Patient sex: M
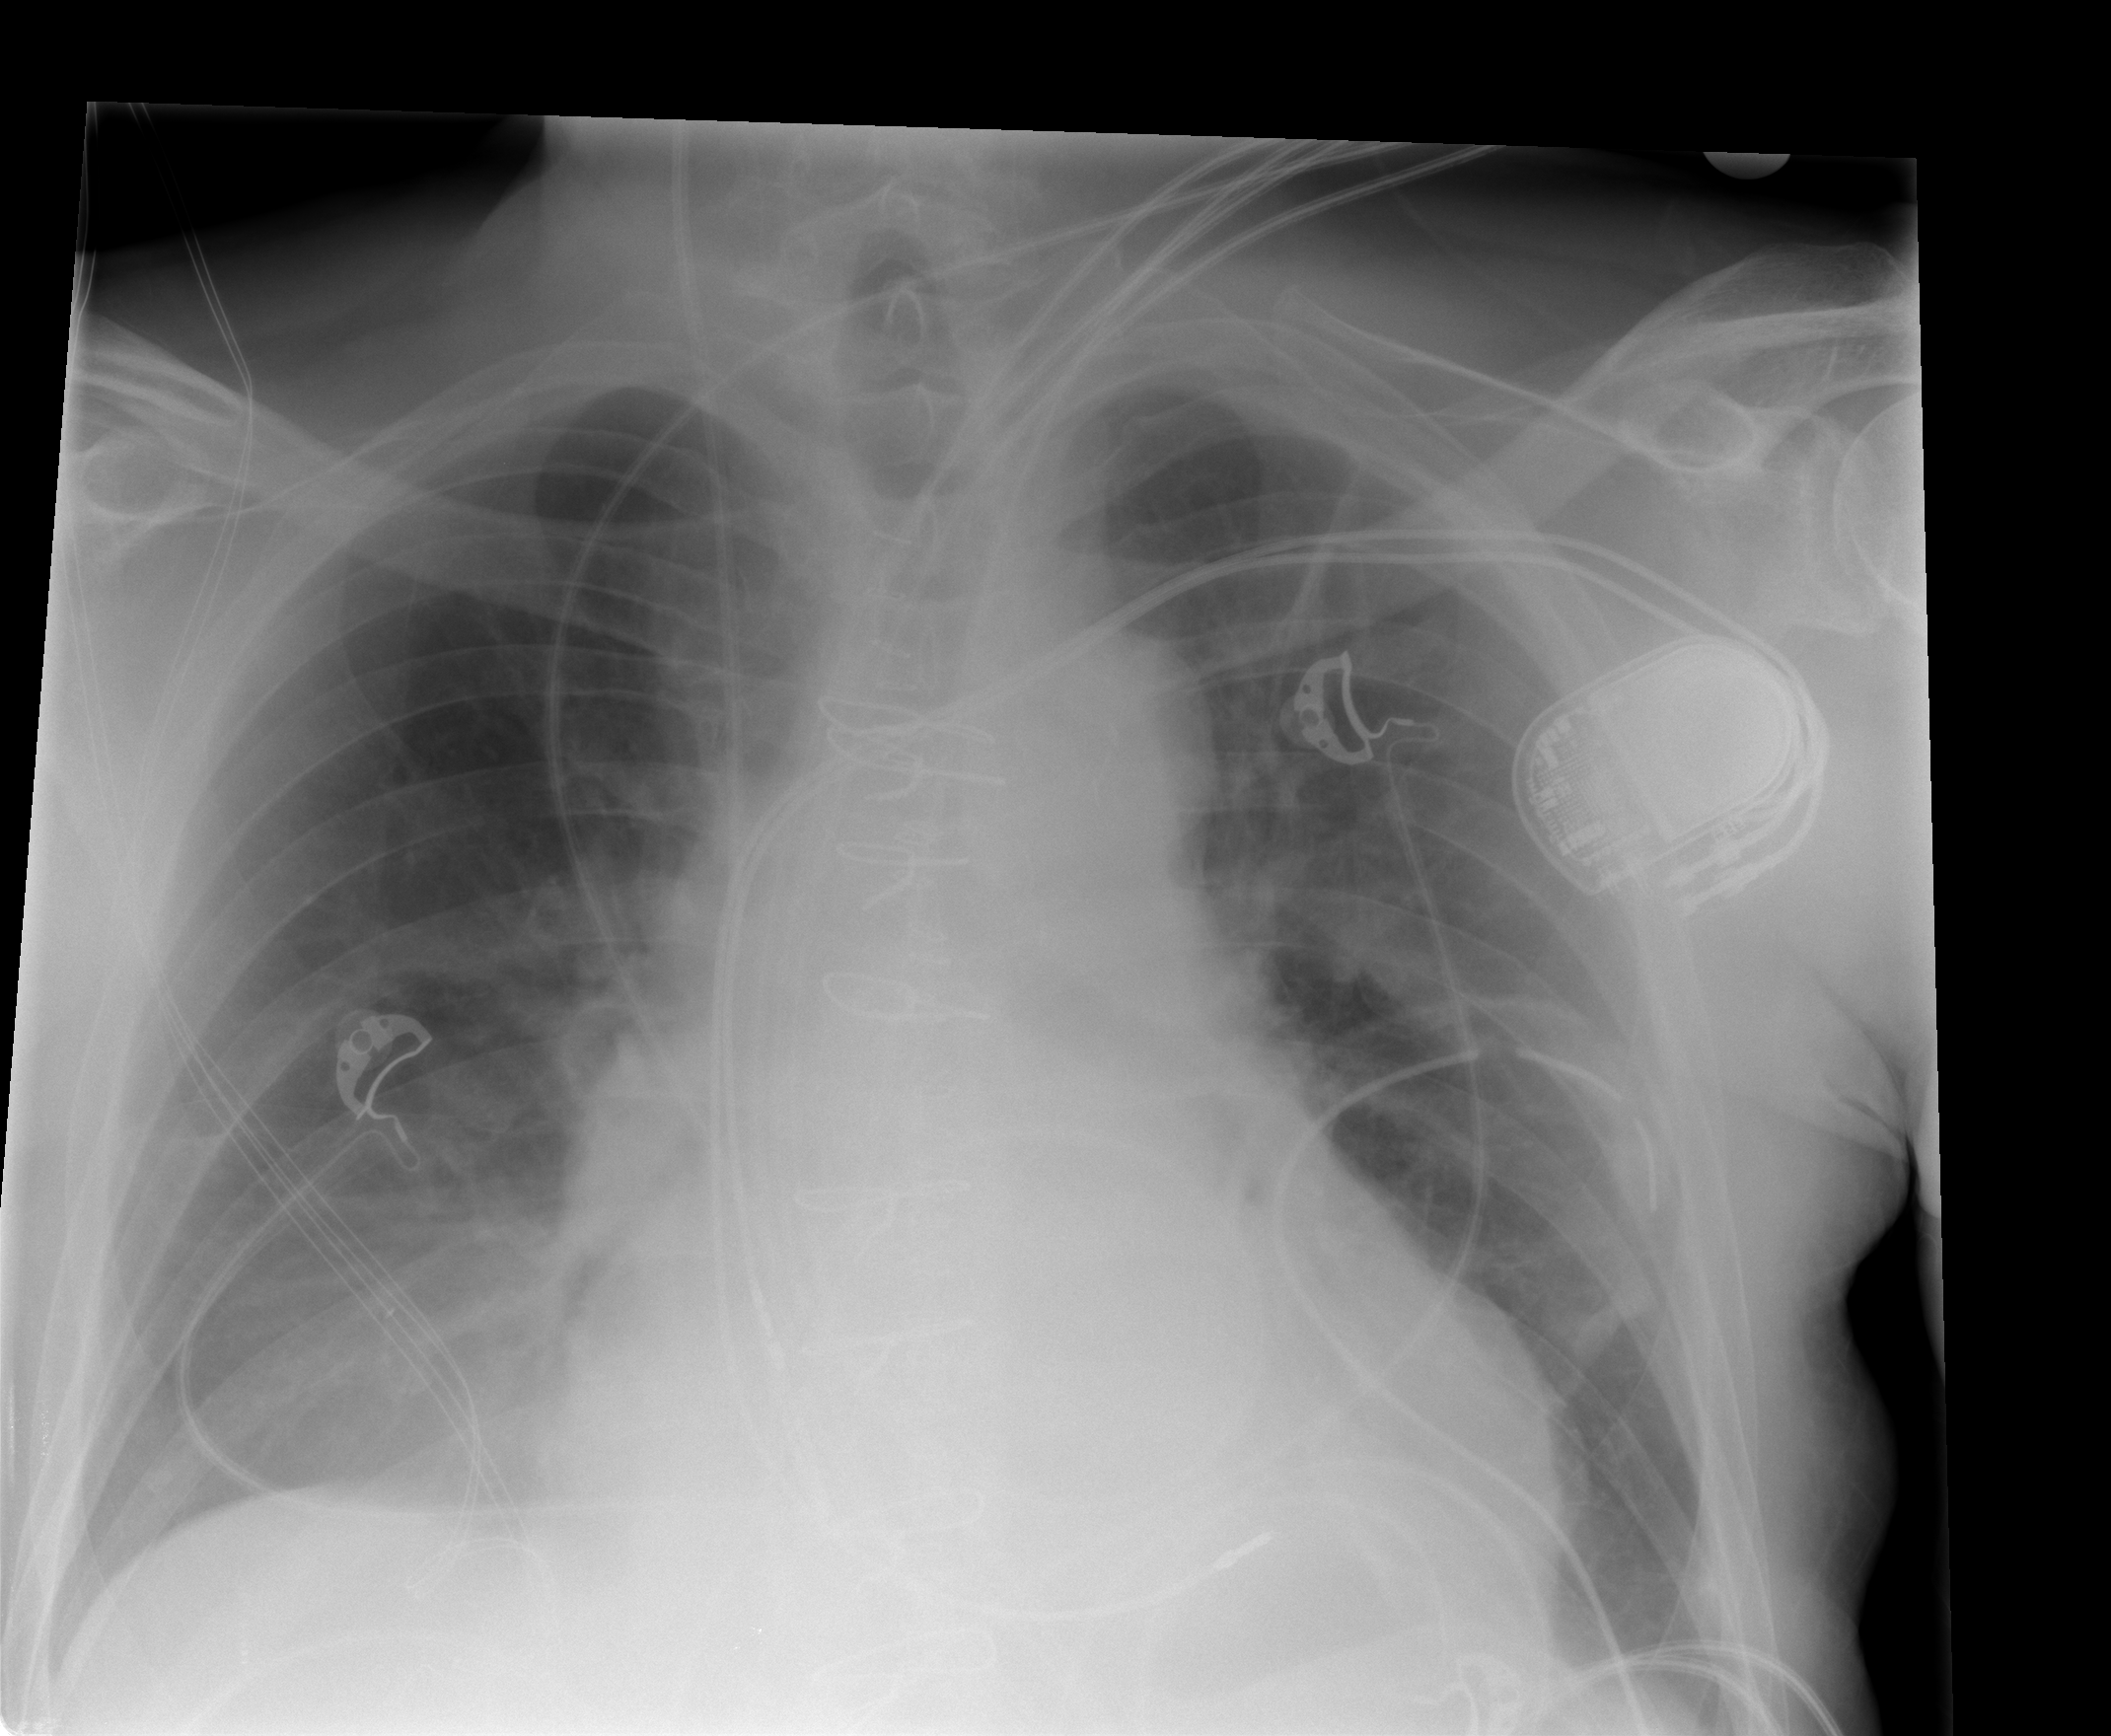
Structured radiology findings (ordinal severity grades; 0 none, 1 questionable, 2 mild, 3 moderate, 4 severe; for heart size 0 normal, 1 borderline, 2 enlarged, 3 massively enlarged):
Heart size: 2
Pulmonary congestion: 0
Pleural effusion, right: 0
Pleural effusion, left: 2
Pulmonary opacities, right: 0
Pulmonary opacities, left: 0
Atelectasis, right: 0
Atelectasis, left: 1